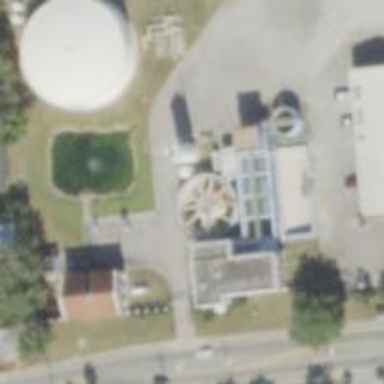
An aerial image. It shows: Water works facility.